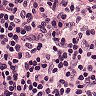
Metastatic tissue present: no